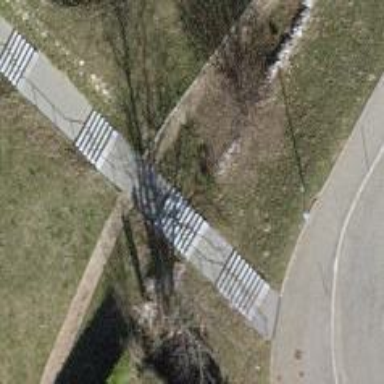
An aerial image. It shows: Road with steps.